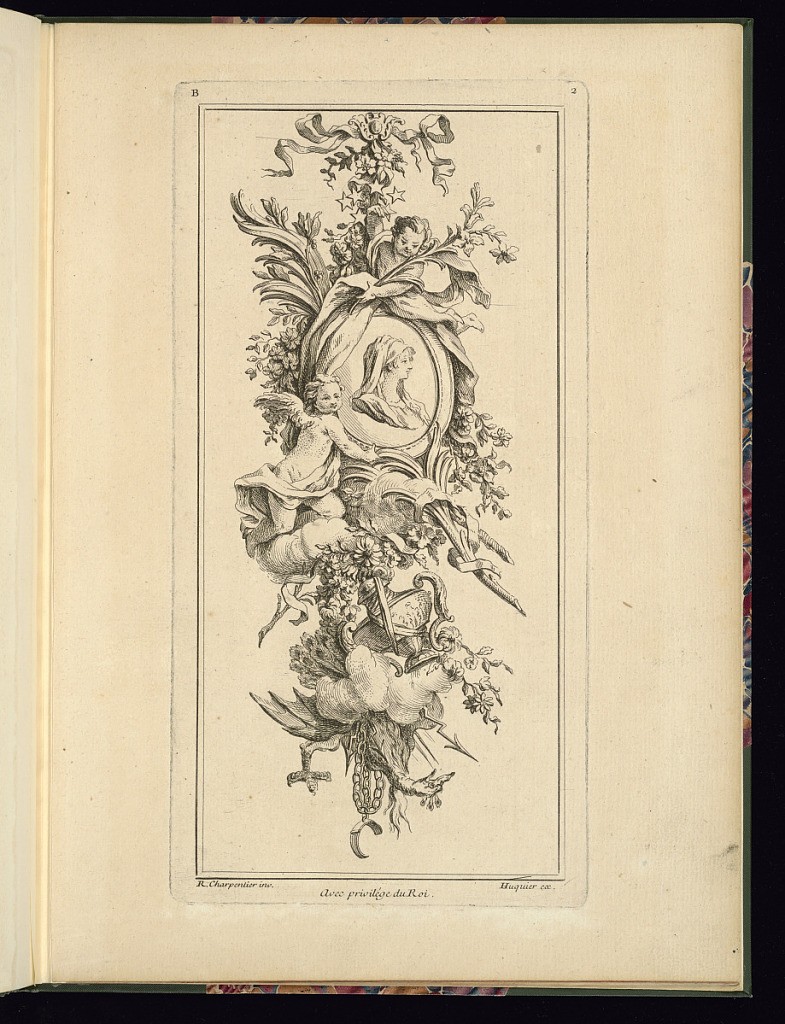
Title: Design for a Pendant Trophy
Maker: René Charpentier, French, 1680 - 1723
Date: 1738–61
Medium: Etching on laid paper
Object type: Print
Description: Within a double-lined frame, a design for an ornamental pendant trophy from a series of twelve plates. The trophy includes winged putti, foliate branches, flowers, textiles palm leaves, a portrait, a vase, clouds, handcuffs on a chain, a peacock, and bolt of lightning hanging from a tied ribbon. The plate is signed and numbered.